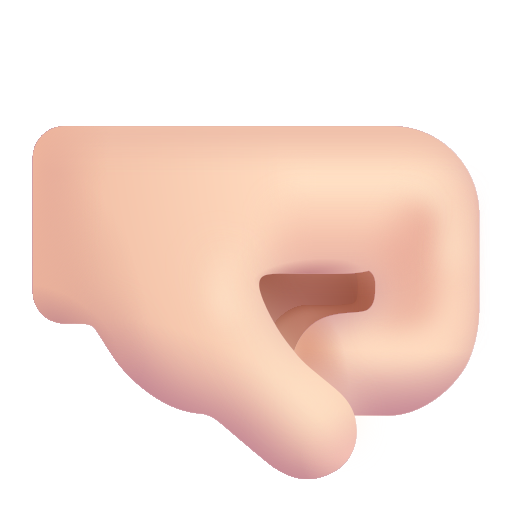
right facing fist color light